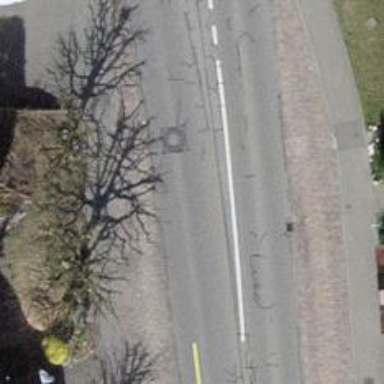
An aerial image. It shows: Bus stop with designated public transport stop position.